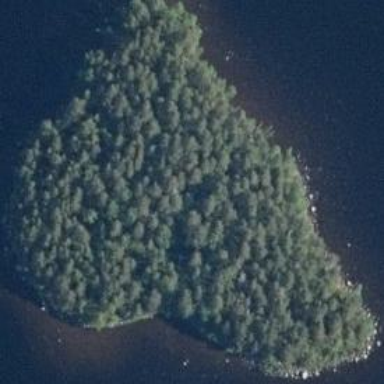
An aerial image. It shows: Island covered with woodland.